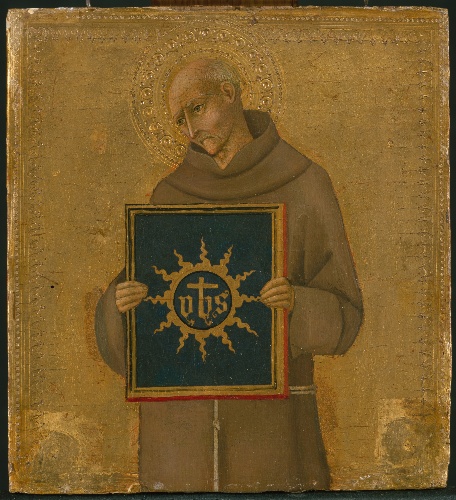
Title: Saint Bernardino
Artist: Sano di Pietro (Ansano di Pietro di Mencio)
Artist bio: Italian, Siena 1405–1481 Siena
Date: 1450–60
Object type: Painting
Classification: Paintings
Medium: Tempera on wood, gold ground
Dimensions: Overall: 9 1/2 × 8 3/4 in. (24.1 × 22.2 cm)
Department: Robert Lehman Collection
Credit line: Robert Lehman Collection, 1975
Accession year: 1975
Repository: Metropolitan Museum of Art, New York, NY
Tags: Men|Saints